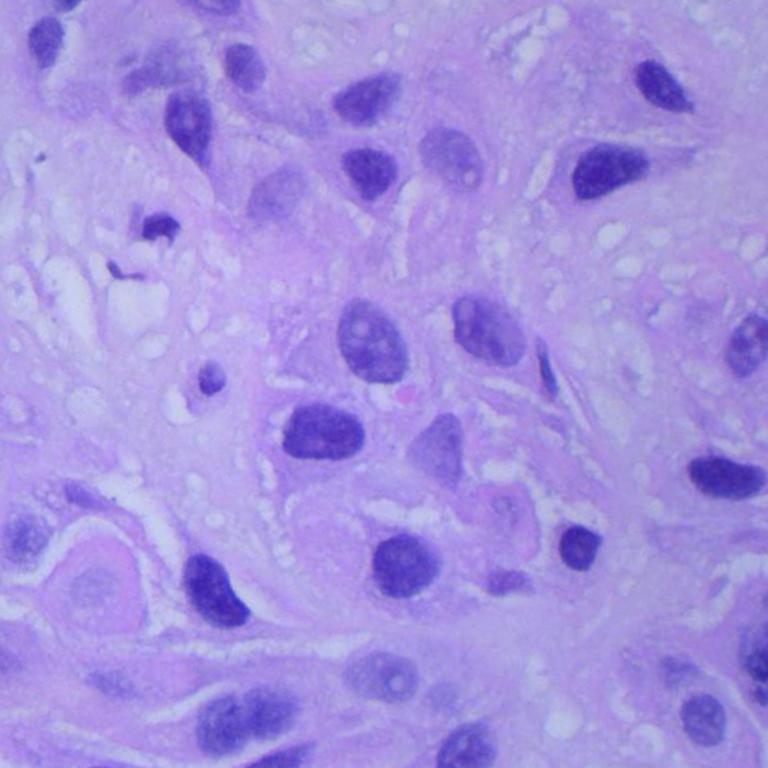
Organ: lung
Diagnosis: squamous carcinomas